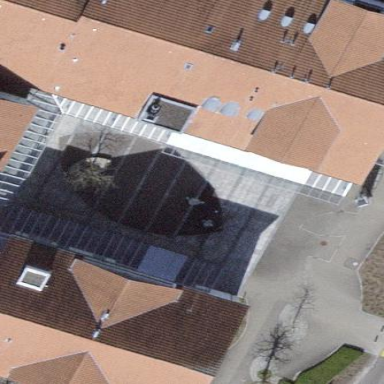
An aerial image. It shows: View of roof of building.